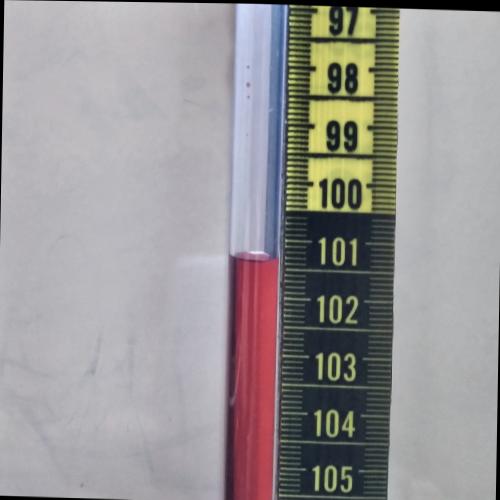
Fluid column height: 101.3 cm